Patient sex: M
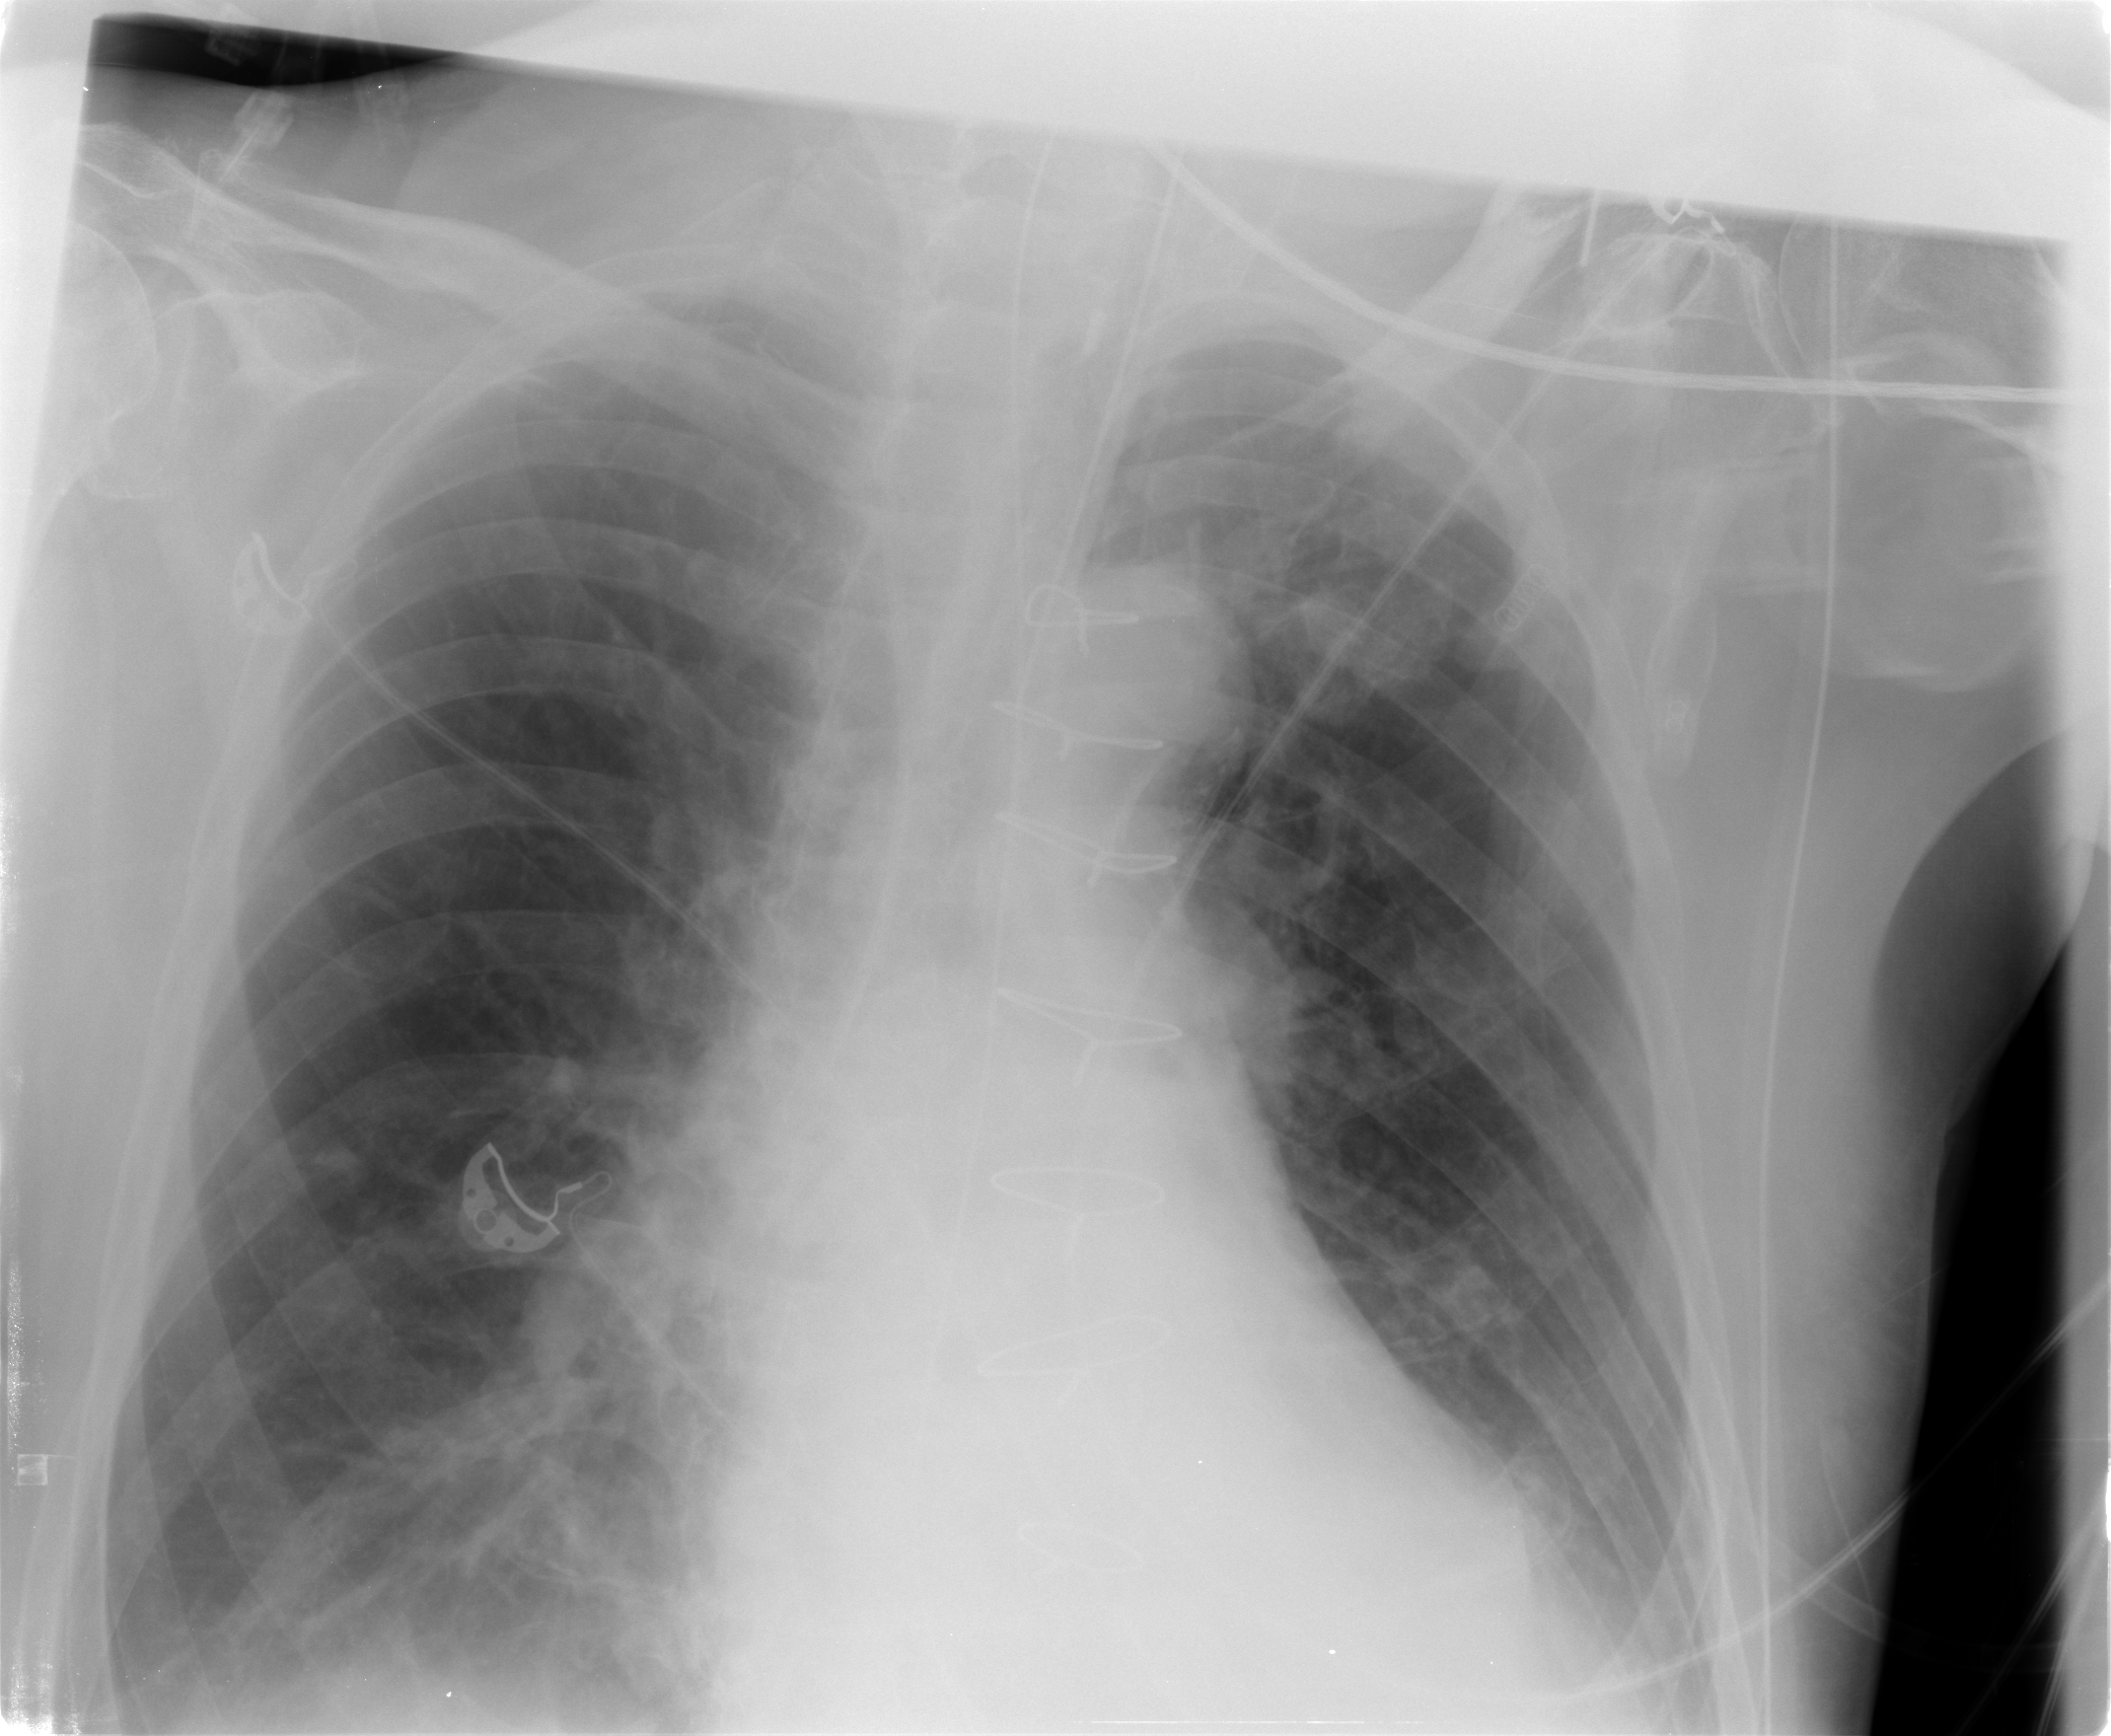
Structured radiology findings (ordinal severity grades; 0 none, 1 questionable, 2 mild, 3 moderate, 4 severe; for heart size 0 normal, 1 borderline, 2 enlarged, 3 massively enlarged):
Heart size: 0
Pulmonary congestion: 0
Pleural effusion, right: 0
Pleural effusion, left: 2
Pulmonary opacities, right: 0
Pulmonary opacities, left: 0
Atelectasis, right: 0
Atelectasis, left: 2